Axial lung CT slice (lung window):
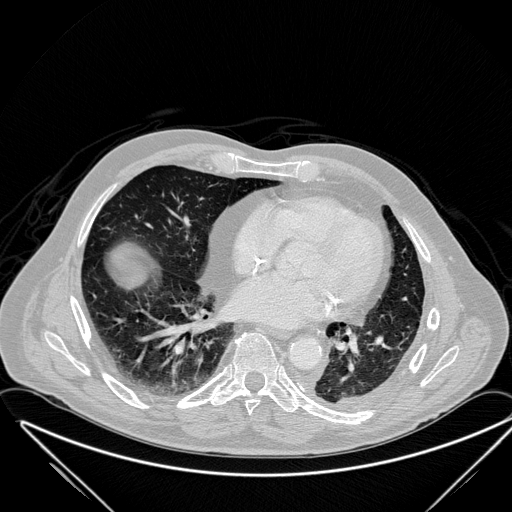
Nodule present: no